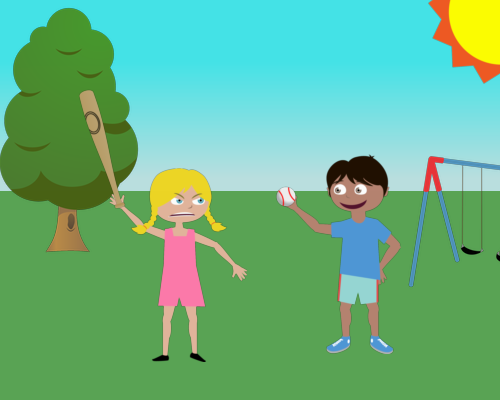
Top-right quarter sun. Below, half of swing set facing left. Left of swings, large boy standing, smiling, baseball in raised hand, eyes at top of green. Left side, small bushy tree, hole right, green near top. Right of tree, mad girl standing, facing right, bat over tree, eyes below top of green.